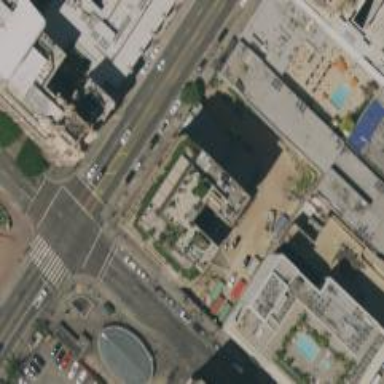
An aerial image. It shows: Commercial building.